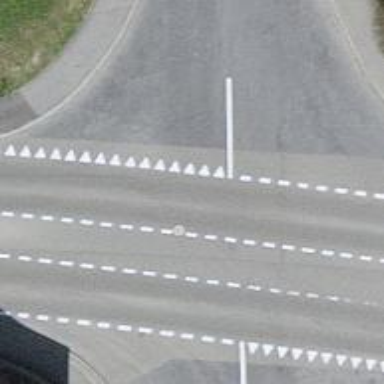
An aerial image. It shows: Road with "give way" sign.